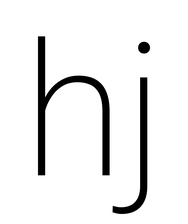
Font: Roboto_ExtraLight